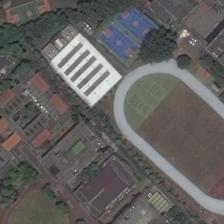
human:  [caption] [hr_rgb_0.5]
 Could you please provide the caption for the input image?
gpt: the oval playground and several small courts are located in the open spaces betwwen buildings .

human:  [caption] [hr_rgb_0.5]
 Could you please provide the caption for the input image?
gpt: a white football field and two blue small basketball field .

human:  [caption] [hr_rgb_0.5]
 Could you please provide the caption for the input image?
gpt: a playground with basketball field next to it is surroundeded by many buildings and green trees .

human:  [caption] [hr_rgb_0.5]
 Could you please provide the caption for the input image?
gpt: some buildings and many green plants are around a playground and three basketball fields separately .

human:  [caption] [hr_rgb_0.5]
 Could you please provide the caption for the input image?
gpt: a playground and several basketball fields are surrounded by many green trees and houses .